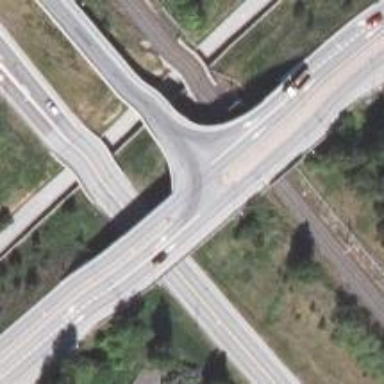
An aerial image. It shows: Bridge along trunk link highway.